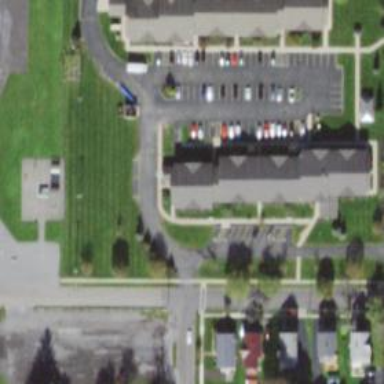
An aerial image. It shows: Parking space.